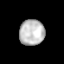
Tissue: lung
Cell type: Epithelial cells
Senescence score: 0.2143
Nuclear area (px): 629
Mean DAPI intensity: 191.83